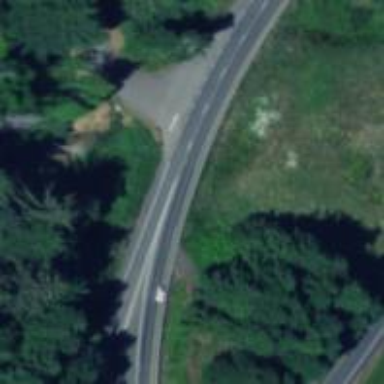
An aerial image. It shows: This image shows trunk highway that functions as expressway.